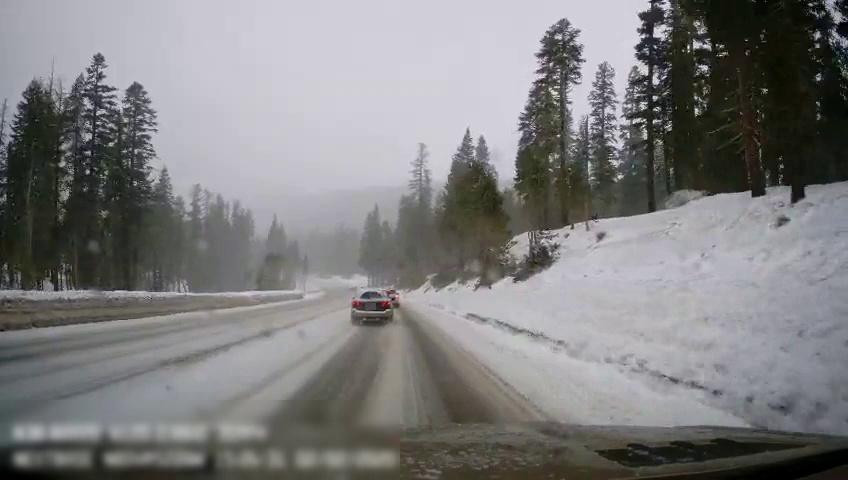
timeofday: Day
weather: Snowy
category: Drivable Space
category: Vehicles | SUV
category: Vehicles | SUV